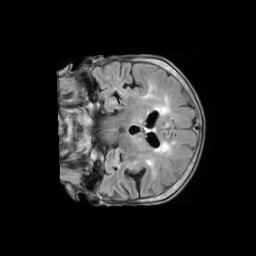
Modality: FLAIR
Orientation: coronal
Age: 81
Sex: female
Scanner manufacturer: philips
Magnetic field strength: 1.5 T
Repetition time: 11 s
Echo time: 0.14 s